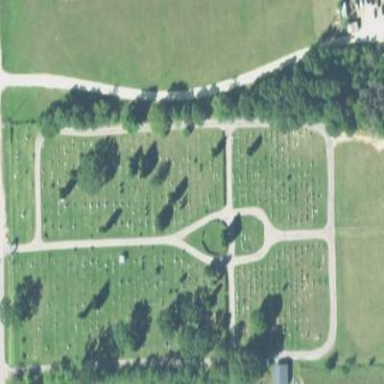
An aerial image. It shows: Cemetery with graves.